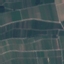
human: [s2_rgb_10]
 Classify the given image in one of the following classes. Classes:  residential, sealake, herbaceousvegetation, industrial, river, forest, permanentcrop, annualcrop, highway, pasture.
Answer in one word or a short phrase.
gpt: PermanentCrop